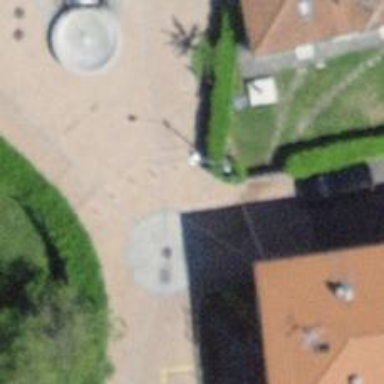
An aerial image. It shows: Bollard.